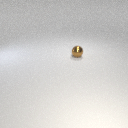
small brown metal sphere